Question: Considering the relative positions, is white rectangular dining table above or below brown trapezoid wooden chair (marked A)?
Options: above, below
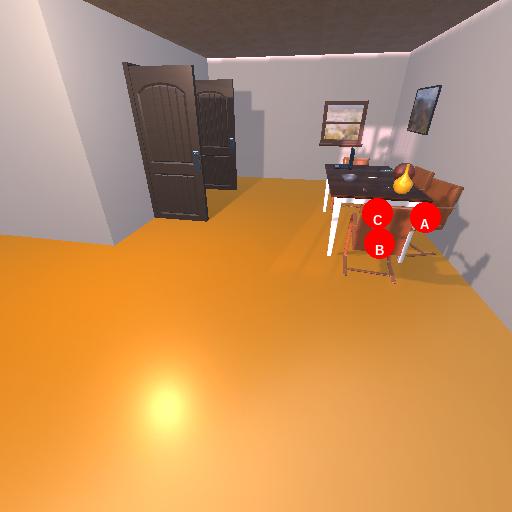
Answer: above